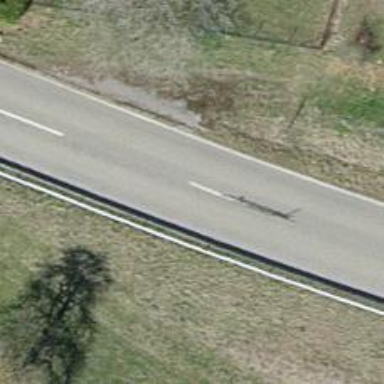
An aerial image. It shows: Tertiary road with asphalt surface.